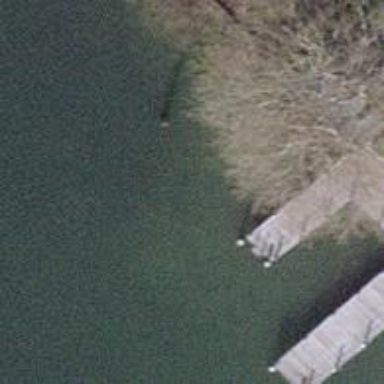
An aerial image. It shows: Man-made pier.